Interaction volume radius: 10 \u00c5
Interaction volume height: 25 \u00c5
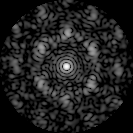
Disorder parameter: 0.6764